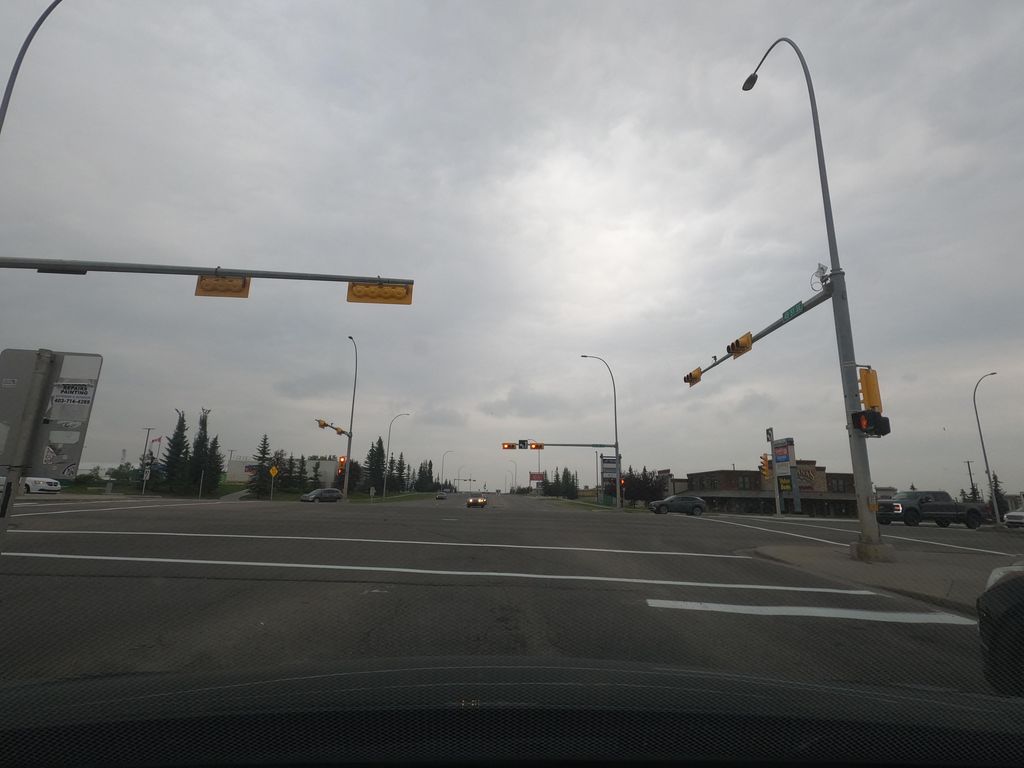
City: calgary